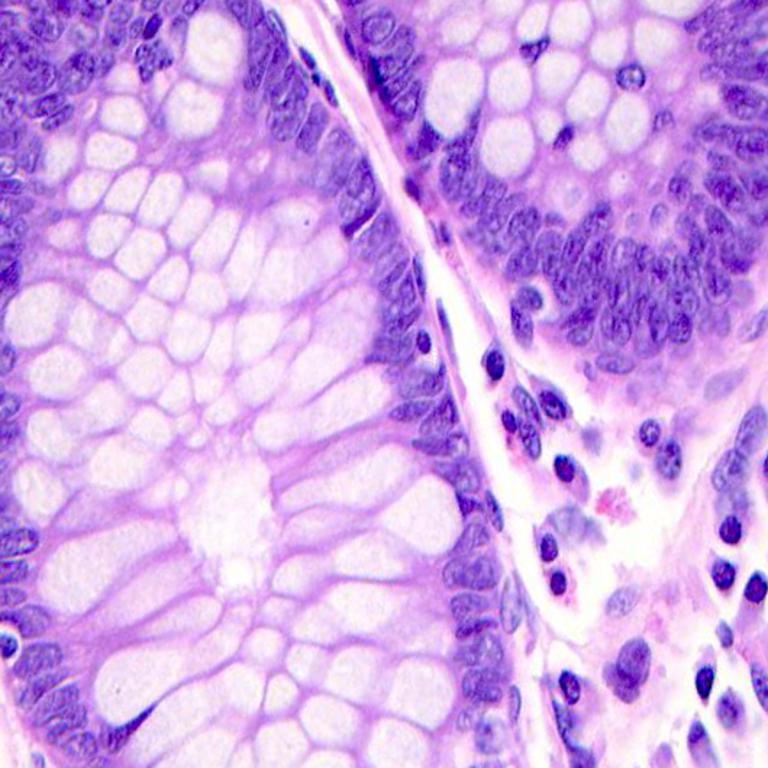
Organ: colon
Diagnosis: benign